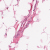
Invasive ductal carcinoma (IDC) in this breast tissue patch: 0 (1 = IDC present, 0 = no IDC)